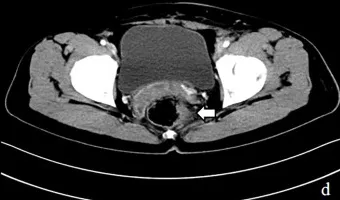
CT shows. Uneven thickening and enhancement of the rectal anastomosis wall with small nodules in the adjacent peri-intestinal space.
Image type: radiology (ct)